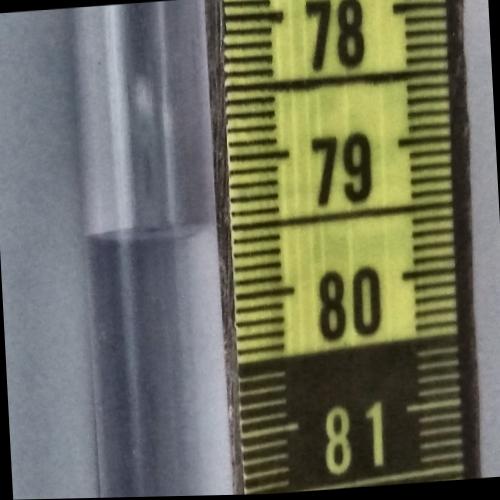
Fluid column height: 79.5 cm